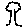
Label: tree